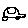
Label: car